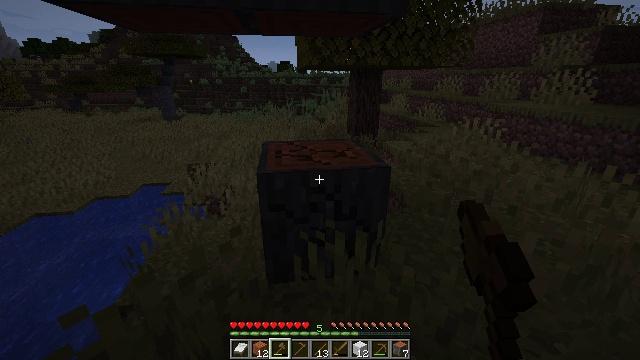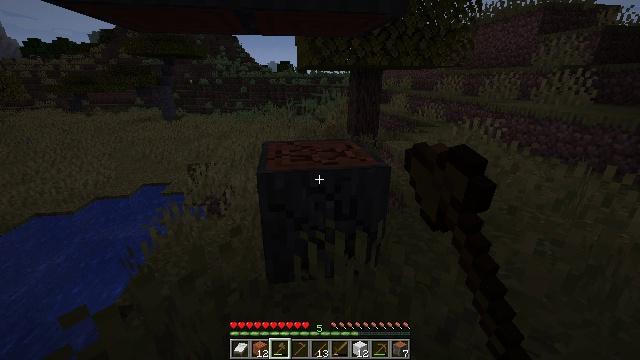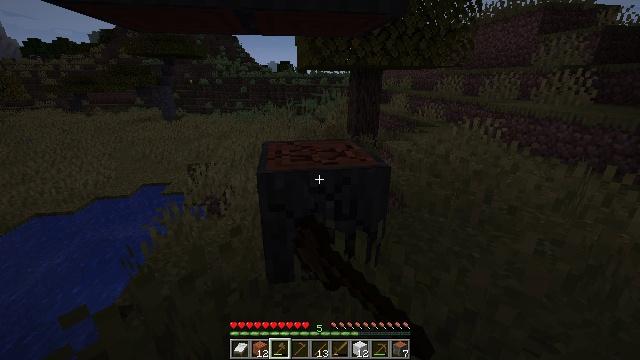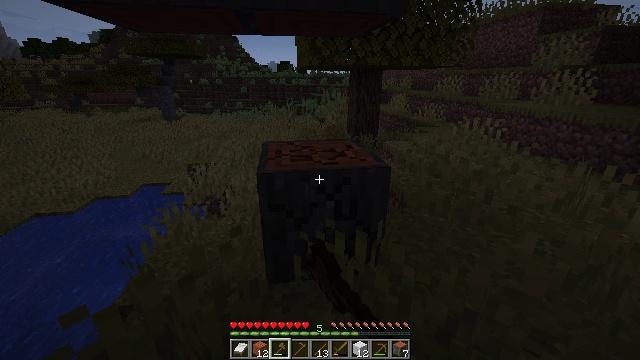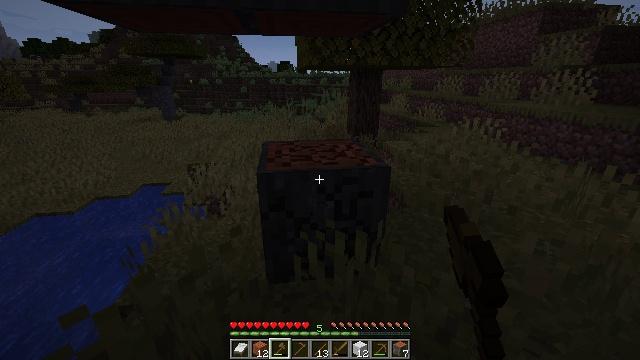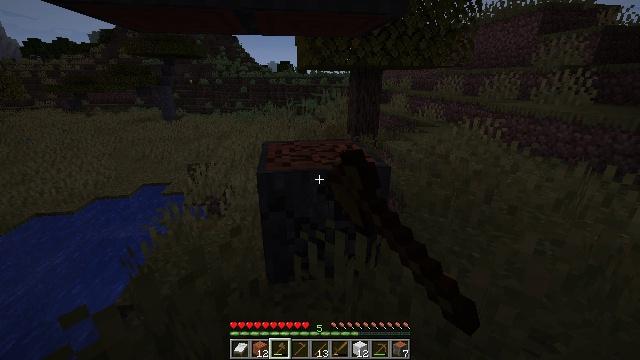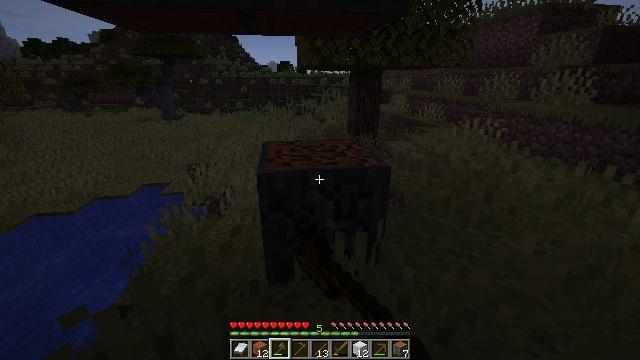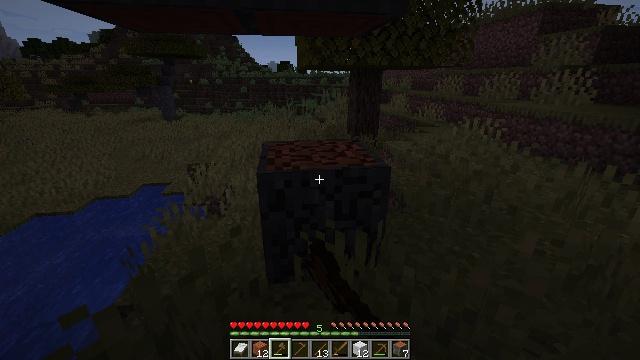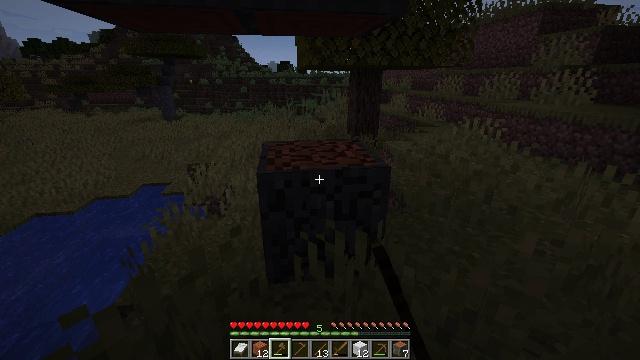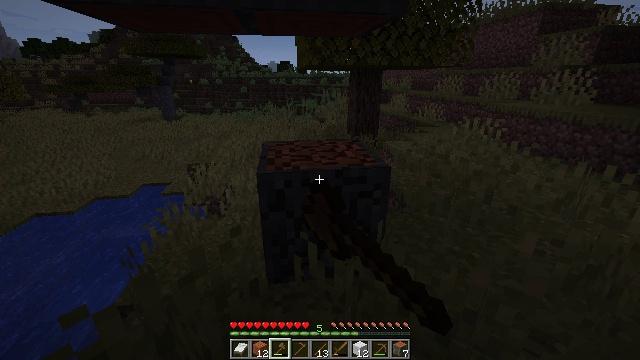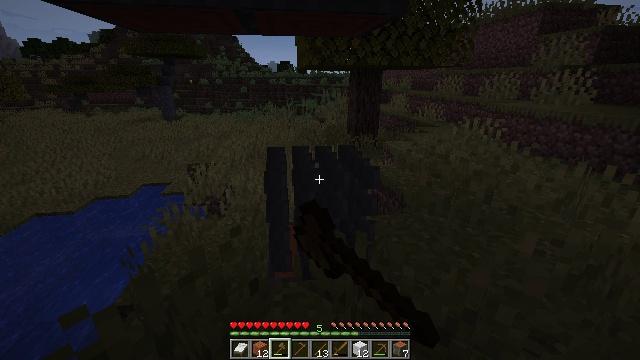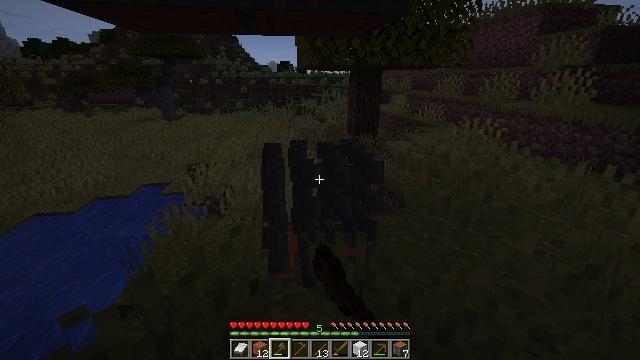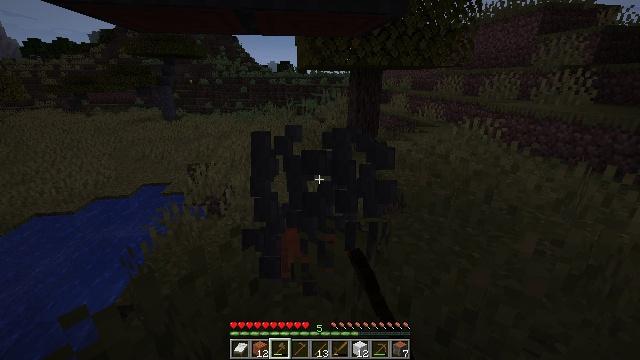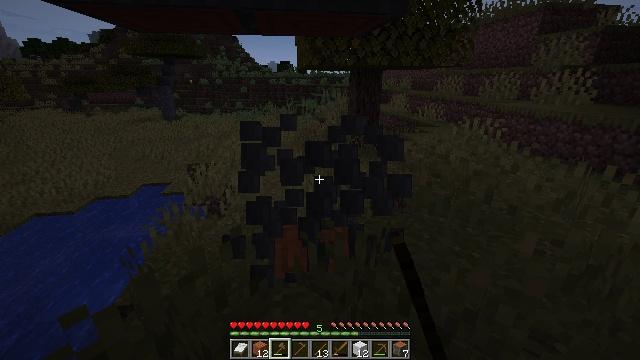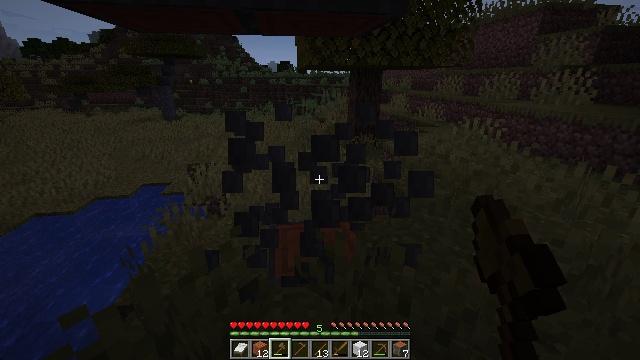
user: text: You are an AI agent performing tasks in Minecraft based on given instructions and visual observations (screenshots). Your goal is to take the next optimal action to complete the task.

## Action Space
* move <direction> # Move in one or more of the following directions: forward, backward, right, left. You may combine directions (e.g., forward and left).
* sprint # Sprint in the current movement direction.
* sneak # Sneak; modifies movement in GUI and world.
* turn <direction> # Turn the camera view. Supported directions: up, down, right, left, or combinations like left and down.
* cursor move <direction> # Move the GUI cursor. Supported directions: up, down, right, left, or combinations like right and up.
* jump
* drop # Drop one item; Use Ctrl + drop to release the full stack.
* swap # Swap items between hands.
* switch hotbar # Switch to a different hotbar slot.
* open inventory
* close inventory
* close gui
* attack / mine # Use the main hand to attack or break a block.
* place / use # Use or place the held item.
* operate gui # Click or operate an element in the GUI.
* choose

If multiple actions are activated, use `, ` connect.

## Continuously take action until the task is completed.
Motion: motion action
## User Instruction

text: Mine acacia log from the tree's trunk.
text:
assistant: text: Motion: attack / mine
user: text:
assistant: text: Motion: attack / mine
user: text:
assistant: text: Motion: attack / mine
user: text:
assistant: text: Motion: attack / mine
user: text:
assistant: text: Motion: attack / mine
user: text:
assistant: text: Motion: attack / mine
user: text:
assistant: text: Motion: attack / mine
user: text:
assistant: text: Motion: attack / mine
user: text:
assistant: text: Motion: attack / mine
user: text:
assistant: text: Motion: attack / mine
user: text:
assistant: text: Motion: attack / mine
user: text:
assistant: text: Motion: attack / mine
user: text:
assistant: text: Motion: attack / mine
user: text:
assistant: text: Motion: attack / mine
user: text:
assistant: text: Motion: attack / mine